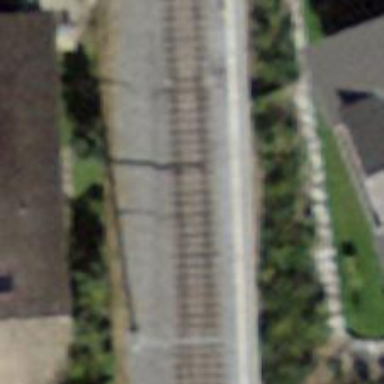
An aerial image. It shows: Railway switch.